Field crop: maize
Growth stage: 1
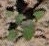
Species: chenopodium